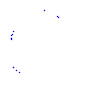
Particle: kaon